Question: For a couple days now, I've been stuck on a task involving image comparison using PHP. I'm beginning to think that PHP isn't the language to do this sort of task.
Use a base, compare a new line-art to it, and return the percentage difference between them.
I've tried a couple ways of going about this: Compare the differences in pixel count (which doesn't really solve the goal of line-art difference), make all pixels that overlap, white, and find pixels without transparency/the color white and divide by non-transparent pixels in the base (which doesn't seem to get the correct number)

-- -- -- -- -- -- -- -- Base -- -- -- -- -- -- -- -- -- -- -- Line-Art -- -- -- -- -- -- --
The percentage difference should be around 54%. However, none of the ways I've tried get close '(~5%)' to this.
My question is: Can/How can this be done in PHP?
Thanks!
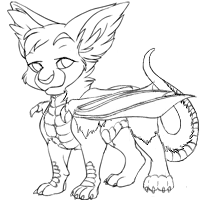
Answer: You might try using the ImageMagick function <URL>, using only the black channel?
Here's a basic attempt, and its output. You might be able to manipulate the output numbers to figure out your thresholds. Images 1 and 2 are the line art and image 3 is the Google header logo resized to 200x200.
'''
$img1 = new Imagick('image1.png');
$img2 = new Imagick('image2.png');
$img3 = new Imagick('image3.png');
$diff12 = $img1->compareImageChannels($img2,
Imagick::CHANNEL_ALL, Imagick::METRIC_MEANABSOLUTEERROR);
$diff13 = $img1->compareImageChannels($img3,
Imagick::CHANNEL_ALL, Imagick::METRIC_MEANABSOLUTEERROR);
print_r($diff12);
print_r($diff13);
'''
Output:
'''
Array
(
[0] => Imagick Object
(
)
[1] => <PHONE>
)
Array
(
[0] => Imagick Object
(
)
[1] => <PHONE>
)
'''